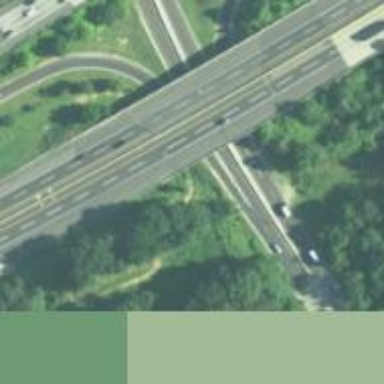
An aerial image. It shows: Motorway junction.